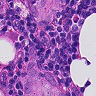
Metastatic tissue present: yes